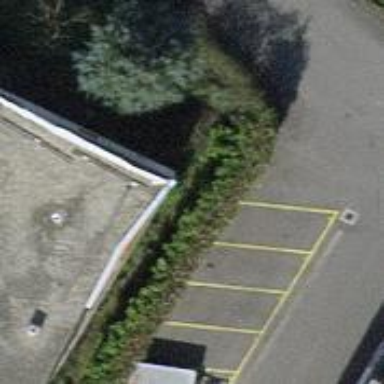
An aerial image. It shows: Hedge acting as barrier.